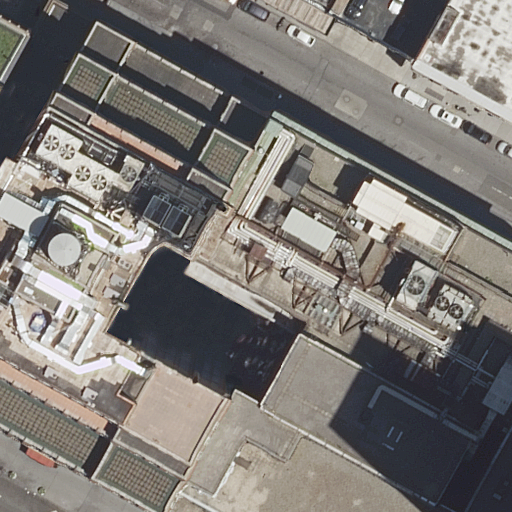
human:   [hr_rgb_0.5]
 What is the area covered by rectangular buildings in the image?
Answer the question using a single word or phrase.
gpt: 640m2

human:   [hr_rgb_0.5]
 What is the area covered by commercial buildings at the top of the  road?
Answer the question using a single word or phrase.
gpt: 0m2

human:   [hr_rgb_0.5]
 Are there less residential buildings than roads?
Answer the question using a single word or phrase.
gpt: no

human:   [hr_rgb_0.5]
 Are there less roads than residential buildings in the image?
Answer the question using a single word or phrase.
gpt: yes

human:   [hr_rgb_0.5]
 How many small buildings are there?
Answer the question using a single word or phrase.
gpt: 2

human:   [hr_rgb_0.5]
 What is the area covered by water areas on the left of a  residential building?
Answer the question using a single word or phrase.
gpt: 0m2

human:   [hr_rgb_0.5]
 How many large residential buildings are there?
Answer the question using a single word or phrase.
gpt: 2

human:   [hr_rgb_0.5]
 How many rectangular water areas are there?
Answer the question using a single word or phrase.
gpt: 0

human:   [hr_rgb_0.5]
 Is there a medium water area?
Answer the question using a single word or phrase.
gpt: no

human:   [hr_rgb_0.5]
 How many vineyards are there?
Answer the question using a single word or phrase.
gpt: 0

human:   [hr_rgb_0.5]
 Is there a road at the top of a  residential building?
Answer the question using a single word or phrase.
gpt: yes

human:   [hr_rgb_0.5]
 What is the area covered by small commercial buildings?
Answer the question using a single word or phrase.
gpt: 0m2

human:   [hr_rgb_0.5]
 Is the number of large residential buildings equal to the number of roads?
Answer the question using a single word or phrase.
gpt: no

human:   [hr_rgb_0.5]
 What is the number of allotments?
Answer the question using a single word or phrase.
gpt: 0

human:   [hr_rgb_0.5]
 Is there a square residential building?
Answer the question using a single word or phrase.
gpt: no

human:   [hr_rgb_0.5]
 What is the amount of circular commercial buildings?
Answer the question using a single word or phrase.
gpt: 0

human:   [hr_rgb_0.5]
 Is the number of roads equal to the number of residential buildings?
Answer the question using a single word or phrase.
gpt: no

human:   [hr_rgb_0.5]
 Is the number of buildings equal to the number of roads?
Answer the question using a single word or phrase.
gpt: no

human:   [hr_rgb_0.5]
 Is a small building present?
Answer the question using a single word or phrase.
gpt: yes

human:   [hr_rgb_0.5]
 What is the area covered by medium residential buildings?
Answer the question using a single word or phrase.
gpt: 556m2

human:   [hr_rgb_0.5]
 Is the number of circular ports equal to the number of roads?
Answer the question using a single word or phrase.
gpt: no

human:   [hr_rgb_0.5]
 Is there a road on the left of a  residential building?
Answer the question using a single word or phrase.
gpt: no

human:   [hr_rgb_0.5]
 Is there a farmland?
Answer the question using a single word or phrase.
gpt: no

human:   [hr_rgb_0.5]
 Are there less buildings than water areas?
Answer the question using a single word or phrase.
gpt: no

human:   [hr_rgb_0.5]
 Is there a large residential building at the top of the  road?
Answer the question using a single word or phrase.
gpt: no

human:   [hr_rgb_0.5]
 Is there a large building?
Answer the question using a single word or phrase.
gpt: yes

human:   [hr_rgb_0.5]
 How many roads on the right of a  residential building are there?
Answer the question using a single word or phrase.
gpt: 1

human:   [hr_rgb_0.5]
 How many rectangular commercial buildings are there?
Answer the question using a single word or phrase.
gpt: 0

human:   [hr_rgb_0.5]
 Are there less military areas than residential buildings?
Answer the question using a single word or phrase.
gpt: yes

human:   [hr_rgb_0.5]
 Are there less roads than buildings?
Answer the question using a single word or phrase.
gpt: yes

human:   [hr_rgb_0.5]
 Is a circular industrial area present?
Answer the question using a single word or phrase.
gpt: no

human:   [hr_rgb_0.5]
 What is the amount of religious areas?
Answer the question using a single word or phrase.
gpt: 0

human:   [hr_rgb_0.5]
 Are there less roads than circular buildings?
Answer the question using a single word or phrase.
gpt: no

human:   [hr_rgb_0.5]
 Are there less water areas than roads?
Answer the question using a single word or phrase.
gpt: yes

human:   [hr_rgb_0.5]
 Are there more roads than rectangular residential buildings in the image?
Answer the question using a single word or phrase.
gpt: no

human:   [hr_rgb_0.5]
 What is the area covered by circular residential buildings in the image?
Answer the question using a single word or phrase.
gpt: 0m2